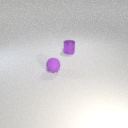
small purple metal cylinder to the right of small purple rubber sphere